Field crop: maize
Growth stage: 2
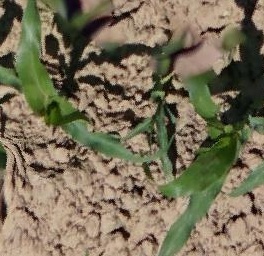
Species: maize